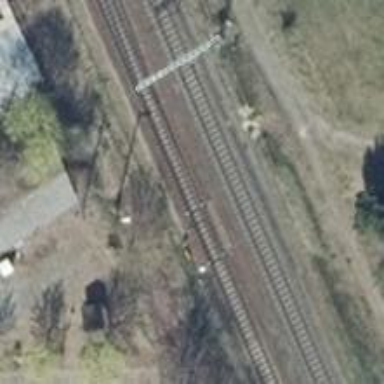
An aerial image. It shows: Railway switch with the turnout on the right side.